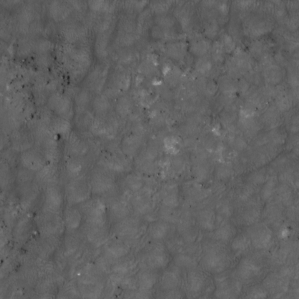
Label: non_frost